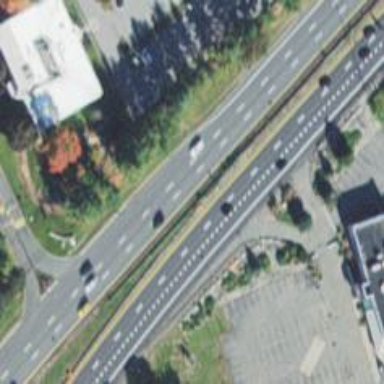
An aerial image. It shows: Asphalt trunk highway classified as expressway.